Field crop: maize
Growth stage: 2
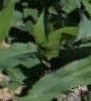
Species: maize